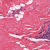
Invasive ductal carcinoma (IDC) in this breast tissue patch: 0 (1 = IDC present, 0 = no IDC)